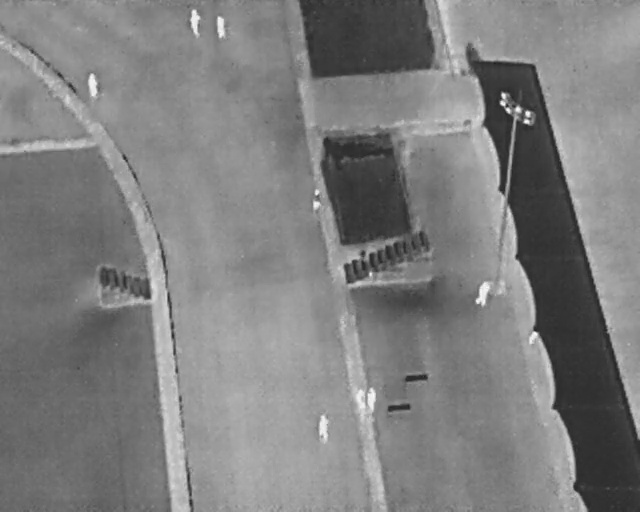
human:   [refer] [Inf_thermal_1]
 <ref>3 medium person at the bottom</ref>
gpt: <box>[[54, 77, 58, 78, 2], [55, 77, 60, 78, 2], [48, 82, 52, 84, 2]]</box>